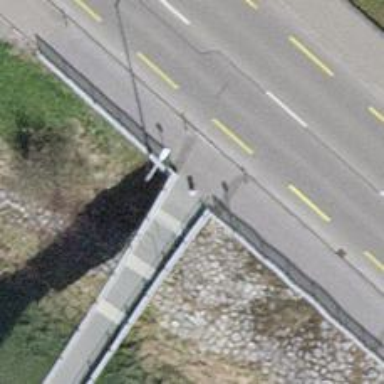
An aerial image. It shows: Bollard barrier.